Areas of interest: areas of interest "Shanghai Guangda Exhibition and Convention Center (West Hall)"
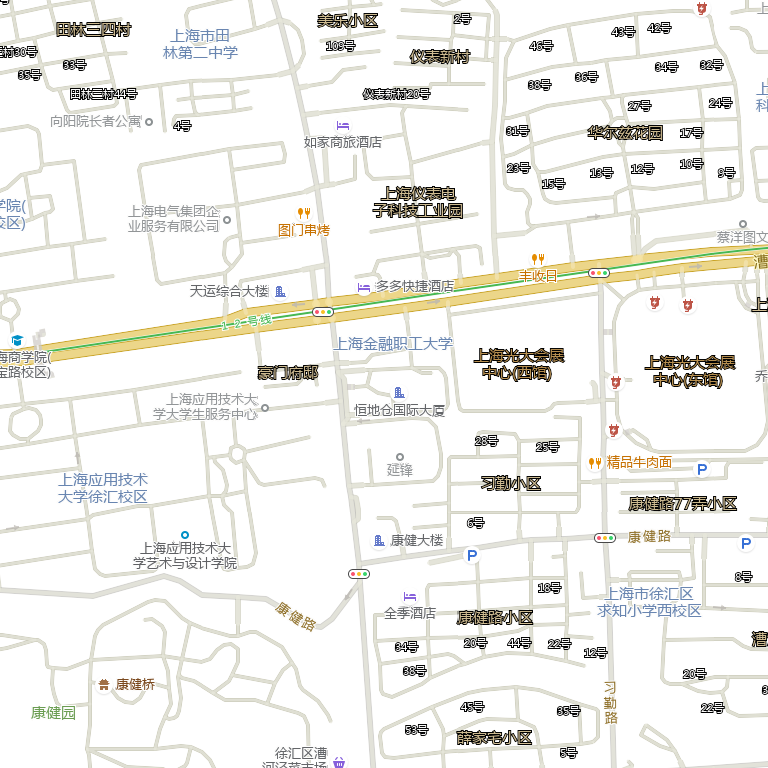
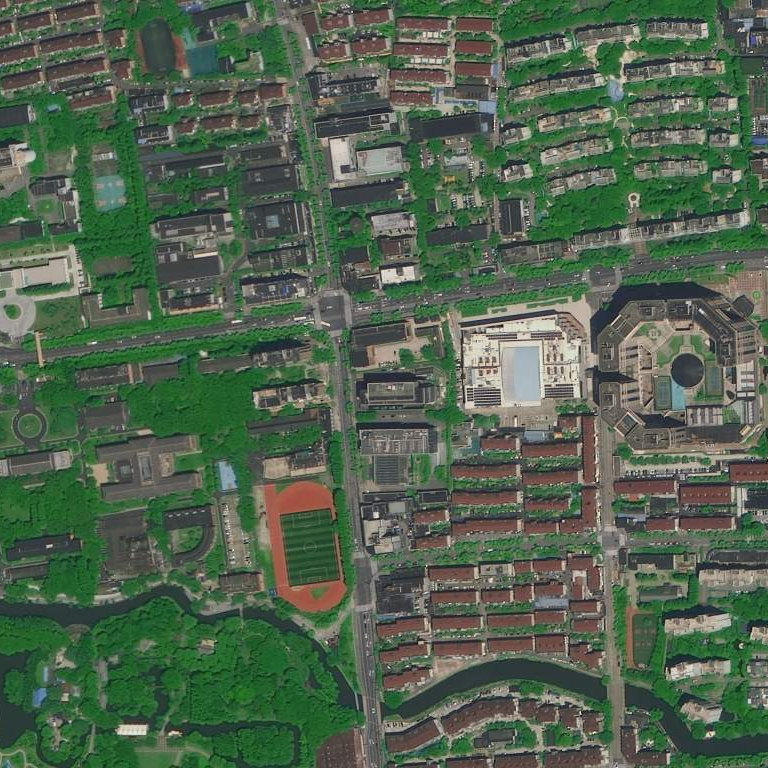